Question: I'm trying to solve the following problem:
- -
I'm using for this <URL>. For reasonably good input everything works fine.
The problem that I have comes from the fact that when I have just a single bad segment as input the result is different from the one expected.

- Upper left image show the "lonely" purple lines influencing the result (all lines are used as input).- Upper right image shows how a single purple line (one removed) can influence the result.- Lower left image show what we want - the intersection of lines as expected (both purple lines eliminated).- Lower right image show how the other purple line (the other is removed) can influence the result.
As you can see only two lines and the result is completely different from the one expected. Any ideas on how to avoid this are appreciated.
Thanks,
Iulian
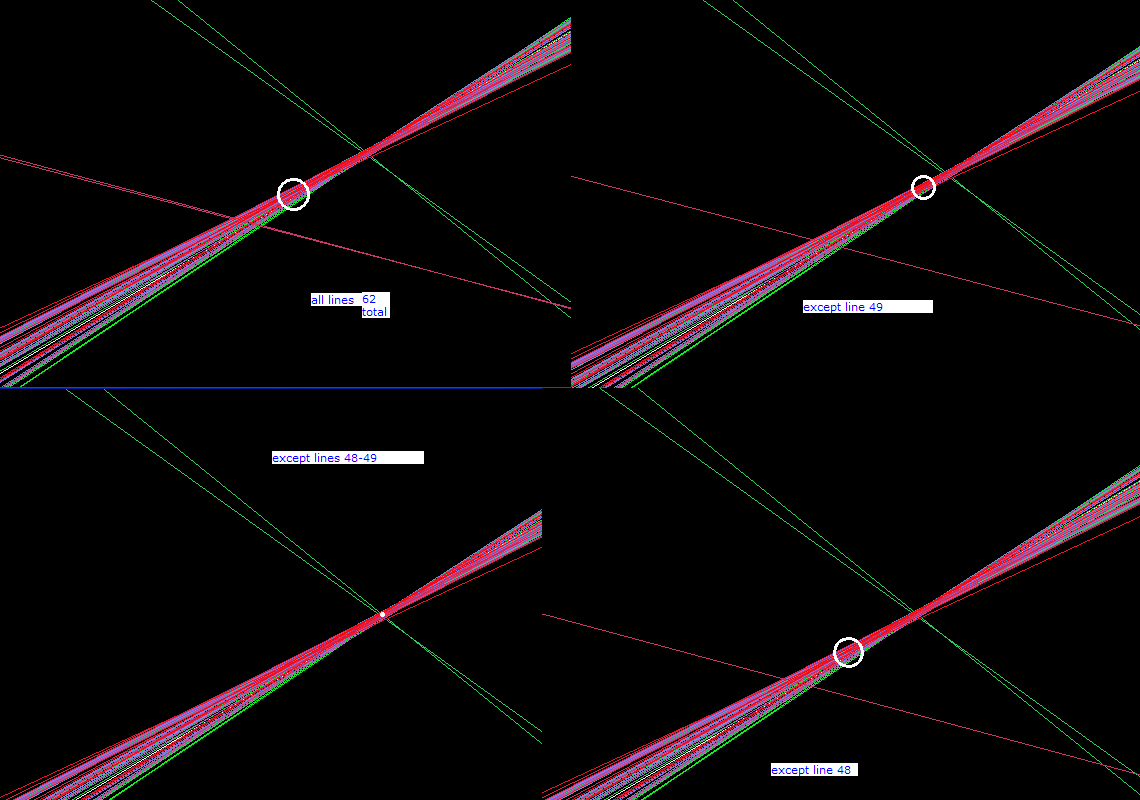
Answer: The algorithm you are using finds, as described in the link, the least square error solution to the problem. This means that if there are more intersection points, the result will be an average (for a reasonable definition of average) of the real solutions.
I would try an iterative solution: if the error of the first solution is too large, remove from the set of segments the one farthest to the solution, and iterate until the error is acceptably small. This should remove one of the many intersection point, and converge on the one with most lines nearby.